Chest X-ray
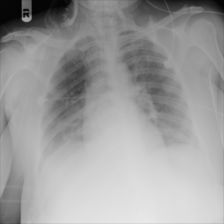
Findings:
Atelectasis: negative
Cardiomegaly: negative
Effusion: negative
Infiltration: negative
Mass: negative
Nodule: negative
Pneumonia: negative
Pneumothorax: negative
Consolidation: negative
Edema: negative
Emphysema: negative
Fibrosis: negative
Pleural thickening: negative
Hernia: negative